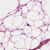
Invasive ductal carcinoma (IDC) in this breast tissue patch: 0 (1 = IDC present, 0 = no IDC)